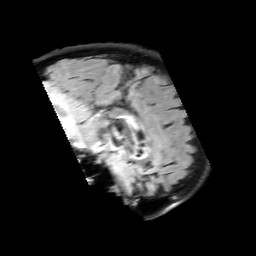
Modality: FLAIR
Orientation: sagittal
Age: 74
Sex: female
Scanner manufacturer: siemens
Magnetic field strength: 3 T
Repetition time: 9 s
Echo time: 0.099 s